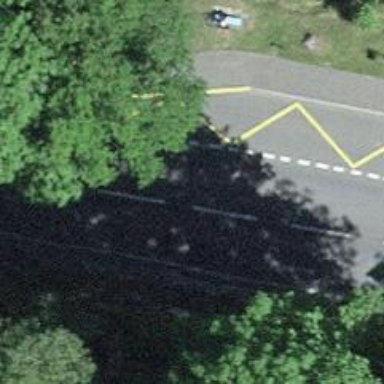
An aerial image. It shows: Bus stop with stop position for public transport.